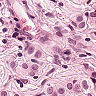
Metastatic tissue present: yes